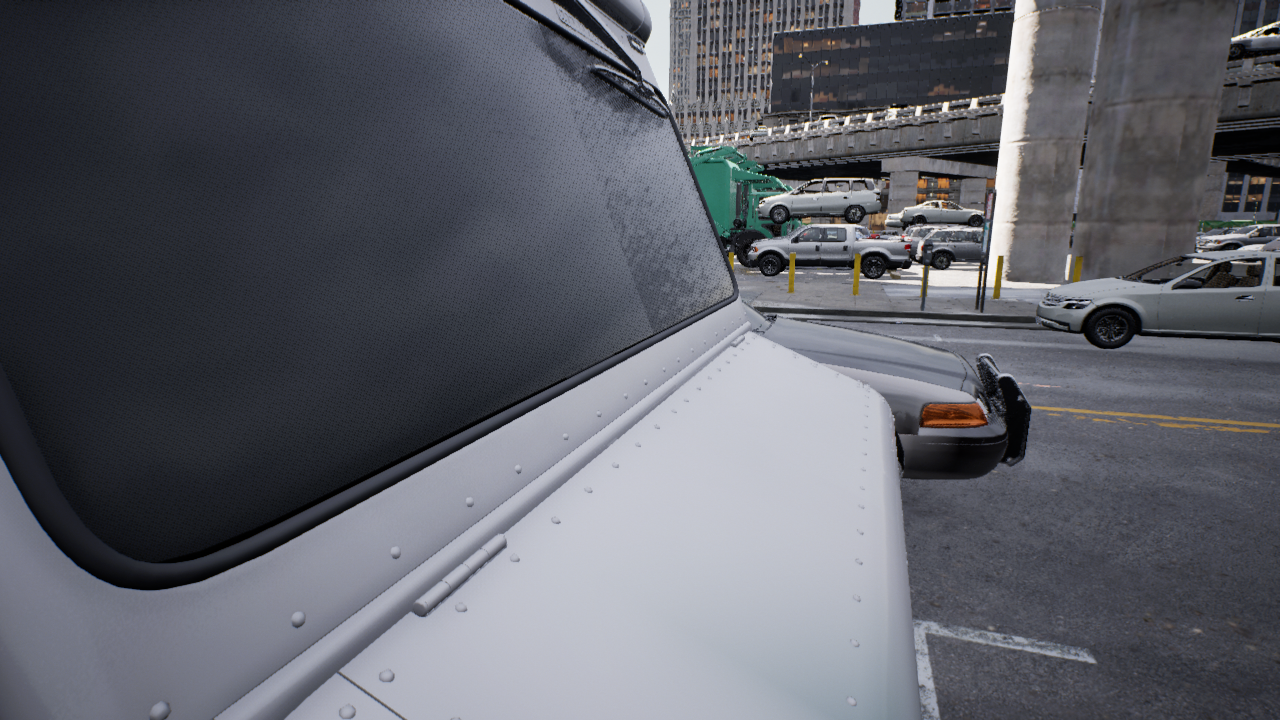
Venue: downtown
Lighting: clear day
Vehicle rig: sedan